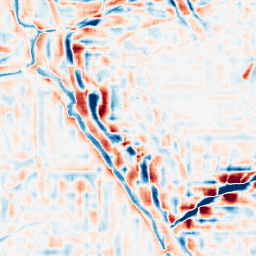
Category: wavelet
Decomposition family: wavelet_reverse_biorthogonal
Decomposition parameters: wavelet: rbio2.4
level: 4
Upsampling method: sinc_blackman
Upsampling parameters: scale: 8
kernel_size: 16
Upsampling scale: 8